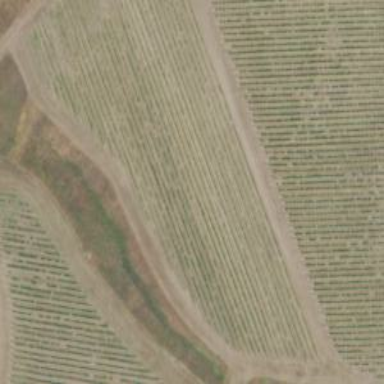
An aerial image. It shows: Vineyard with grape crops.